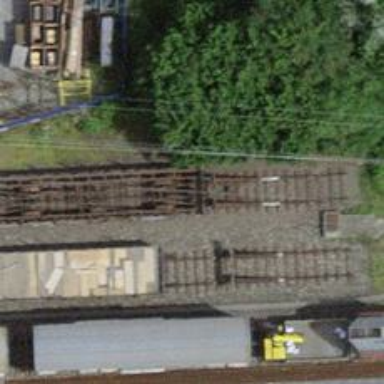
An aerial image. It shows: Railway buffer stop.